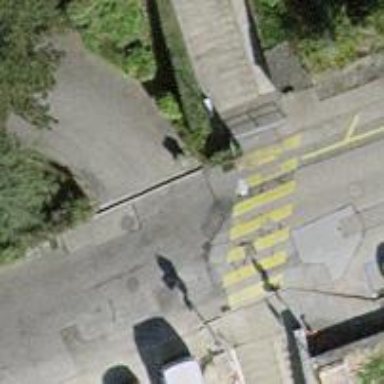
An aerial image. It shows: Zebra crossing on the road.